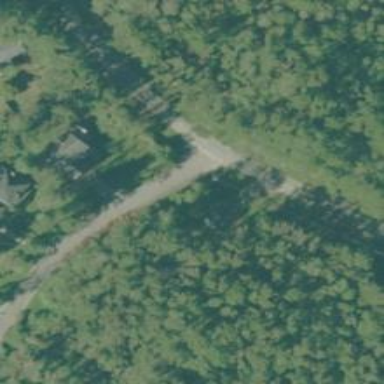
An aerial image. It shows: Tertiary road.